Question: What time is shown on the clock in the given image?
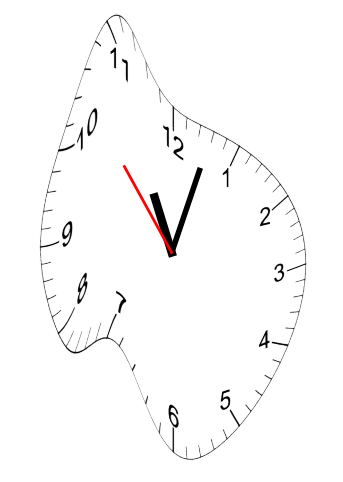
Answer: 11:02:53